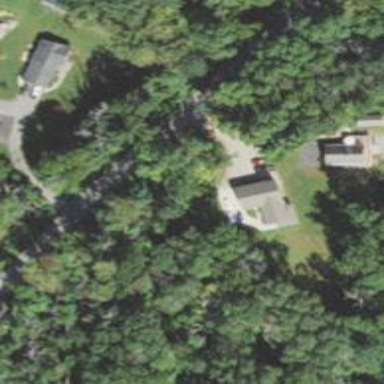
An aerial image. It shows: Residential driveway designated as service road.